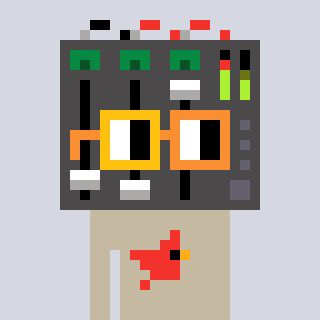
a pixel art character with square yellow and orange glasses, a mixer-shaped head and a bege-colored body on a cool background